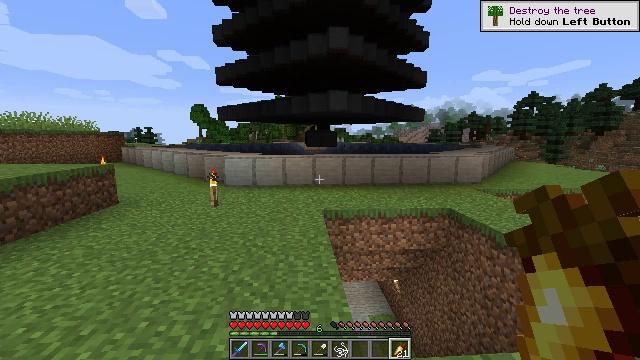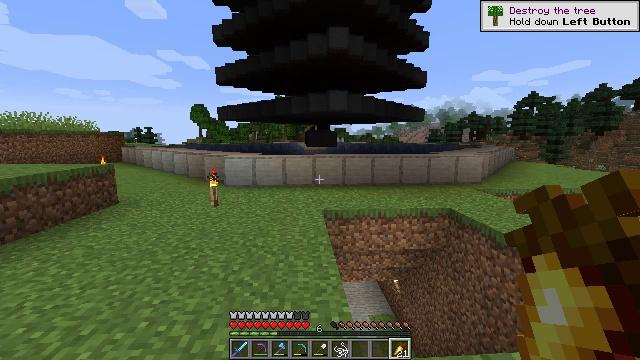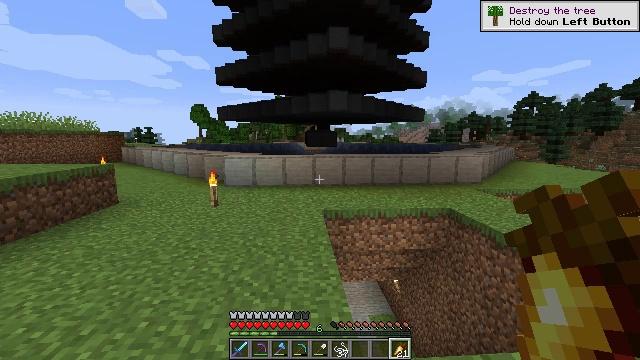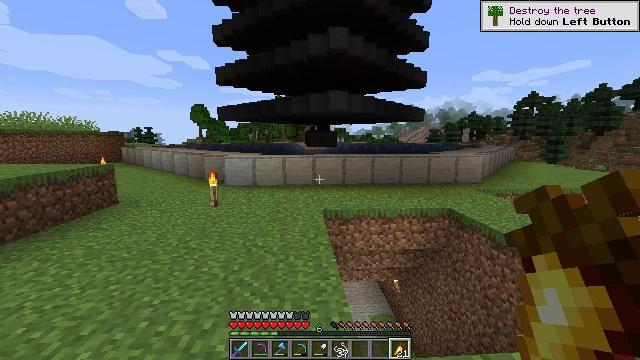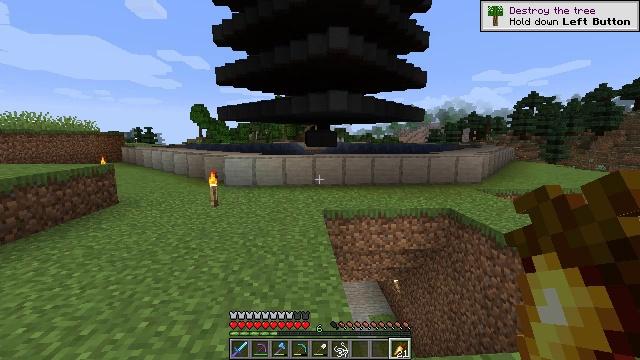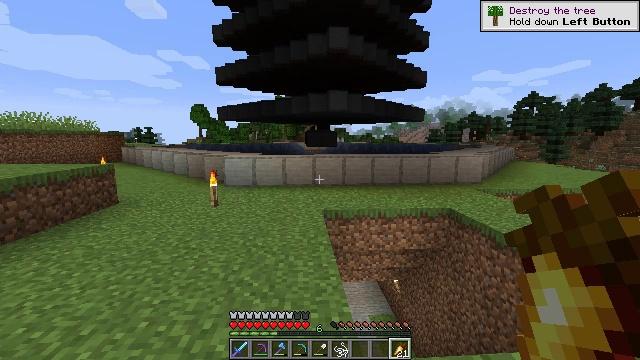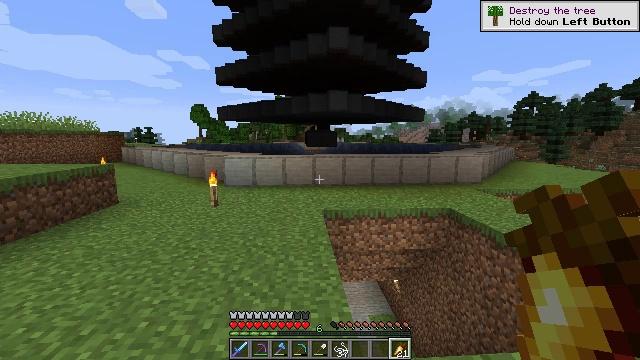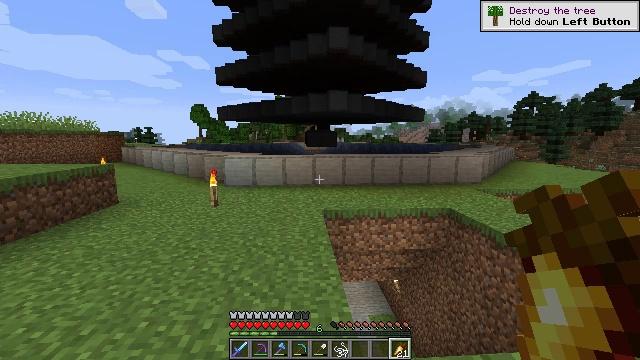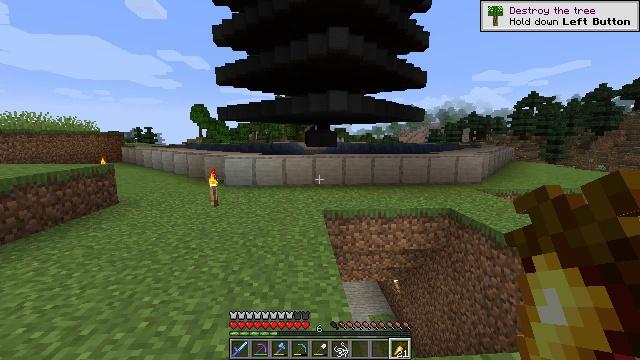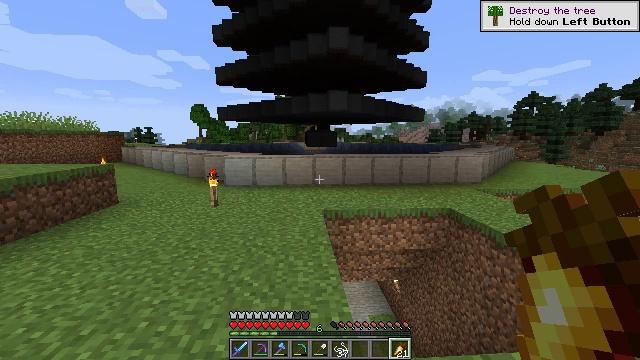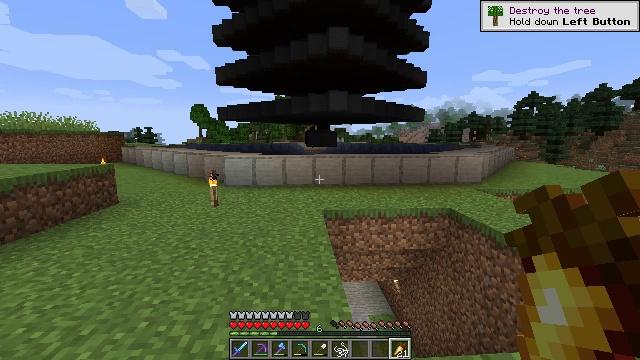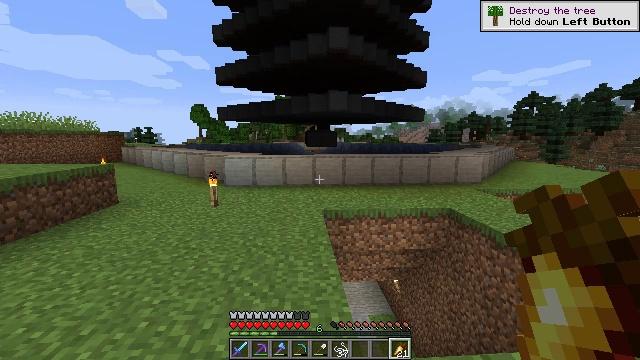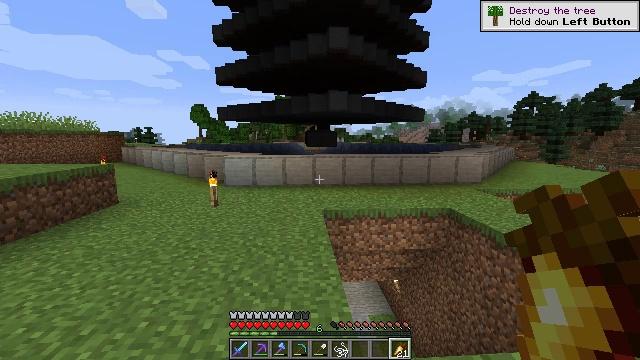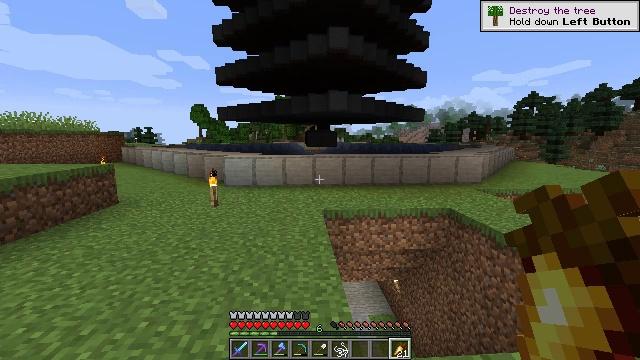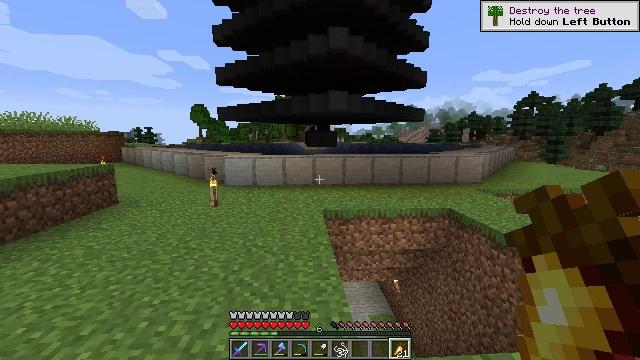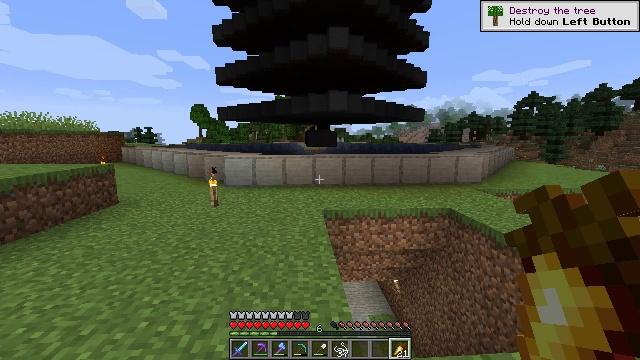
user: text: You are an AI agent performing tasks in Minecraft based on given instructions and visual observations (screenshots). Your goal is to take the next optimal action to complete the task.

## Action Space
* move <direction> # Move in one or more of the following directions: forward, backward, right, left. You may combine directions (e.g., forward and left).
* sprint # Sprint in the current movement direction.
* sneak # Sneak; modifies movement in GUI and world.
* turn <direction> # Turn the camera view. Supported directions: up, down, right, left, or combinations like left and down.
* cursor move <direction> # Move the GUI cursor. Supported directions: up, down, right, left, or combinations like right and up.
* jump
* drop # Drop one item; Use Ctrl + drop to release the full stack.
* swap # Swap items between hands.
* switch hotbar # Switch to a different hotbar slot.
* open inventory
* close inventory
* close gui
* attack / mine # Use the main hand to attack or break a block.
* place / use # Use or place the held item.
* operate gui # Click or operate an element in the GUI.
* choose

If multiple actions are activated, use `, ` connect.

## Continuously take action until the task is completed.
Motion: motion action
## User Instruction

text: Craft smooth stone in the furnace.
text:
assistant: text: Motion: no_op
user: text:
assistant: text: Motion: no_op
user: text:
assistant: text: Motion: no_op
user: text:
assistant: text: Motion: no_op
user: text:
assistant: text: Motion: no_op
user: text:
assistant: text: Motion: no_op
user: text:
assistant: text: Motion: no_op
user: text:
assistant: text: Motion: no_op
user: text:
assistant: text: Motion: no_op
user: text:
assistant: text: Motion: no_op
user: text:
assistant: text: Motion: no_op
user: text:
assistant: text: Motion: no_op
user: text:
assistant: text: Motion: no_op
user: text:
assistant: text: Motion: no_op
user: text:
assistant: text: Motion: no_op
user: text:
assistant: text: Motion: no_op
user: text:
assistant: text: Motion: no_op
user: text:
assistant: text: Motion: no_op
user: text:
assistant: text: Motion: no_op
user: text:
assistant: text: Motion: no_op
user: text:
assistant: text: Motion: no_op
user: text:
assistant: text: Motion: no_op
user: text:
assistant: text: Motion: no_op
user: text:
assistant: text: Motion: no_op
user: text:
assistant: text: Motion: no_op
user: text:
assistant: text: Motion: no_op
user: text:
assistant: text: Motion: no_op
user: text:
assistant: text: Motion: no_op
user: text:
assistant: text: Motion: no_op
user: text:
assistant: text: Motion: no_op